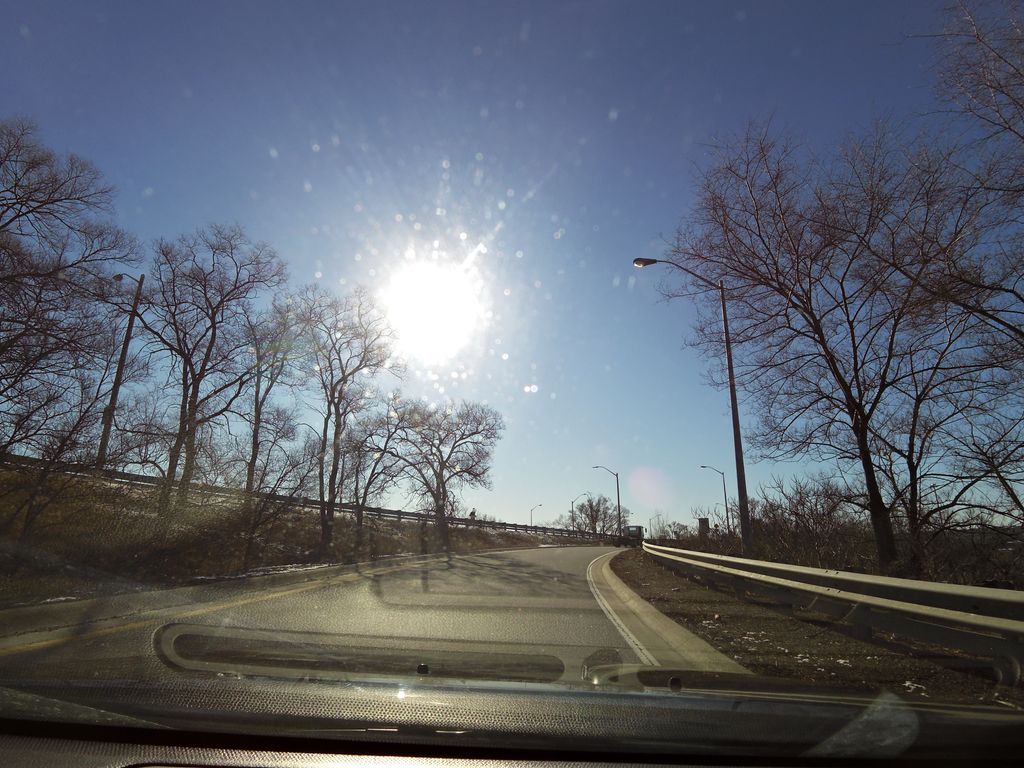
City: hamilton